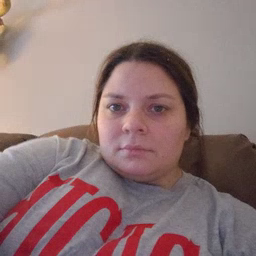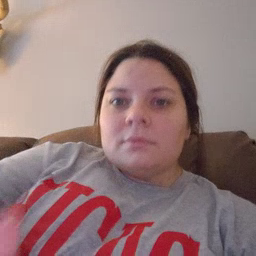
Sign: after